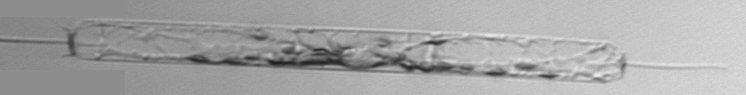
Label: Ditylum_brightwellii